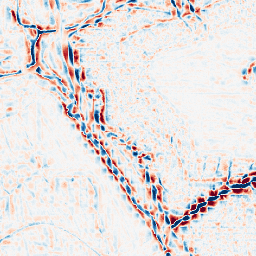
Category: wavelet
Decomposition family: wavelet_biorthogonal
Decomposition parameters: wavelet: bior2.4
level: 3
Upsampling method: quadratic
Upsampling parameters: scale: 8
Upsampling scale: 8